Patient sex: F
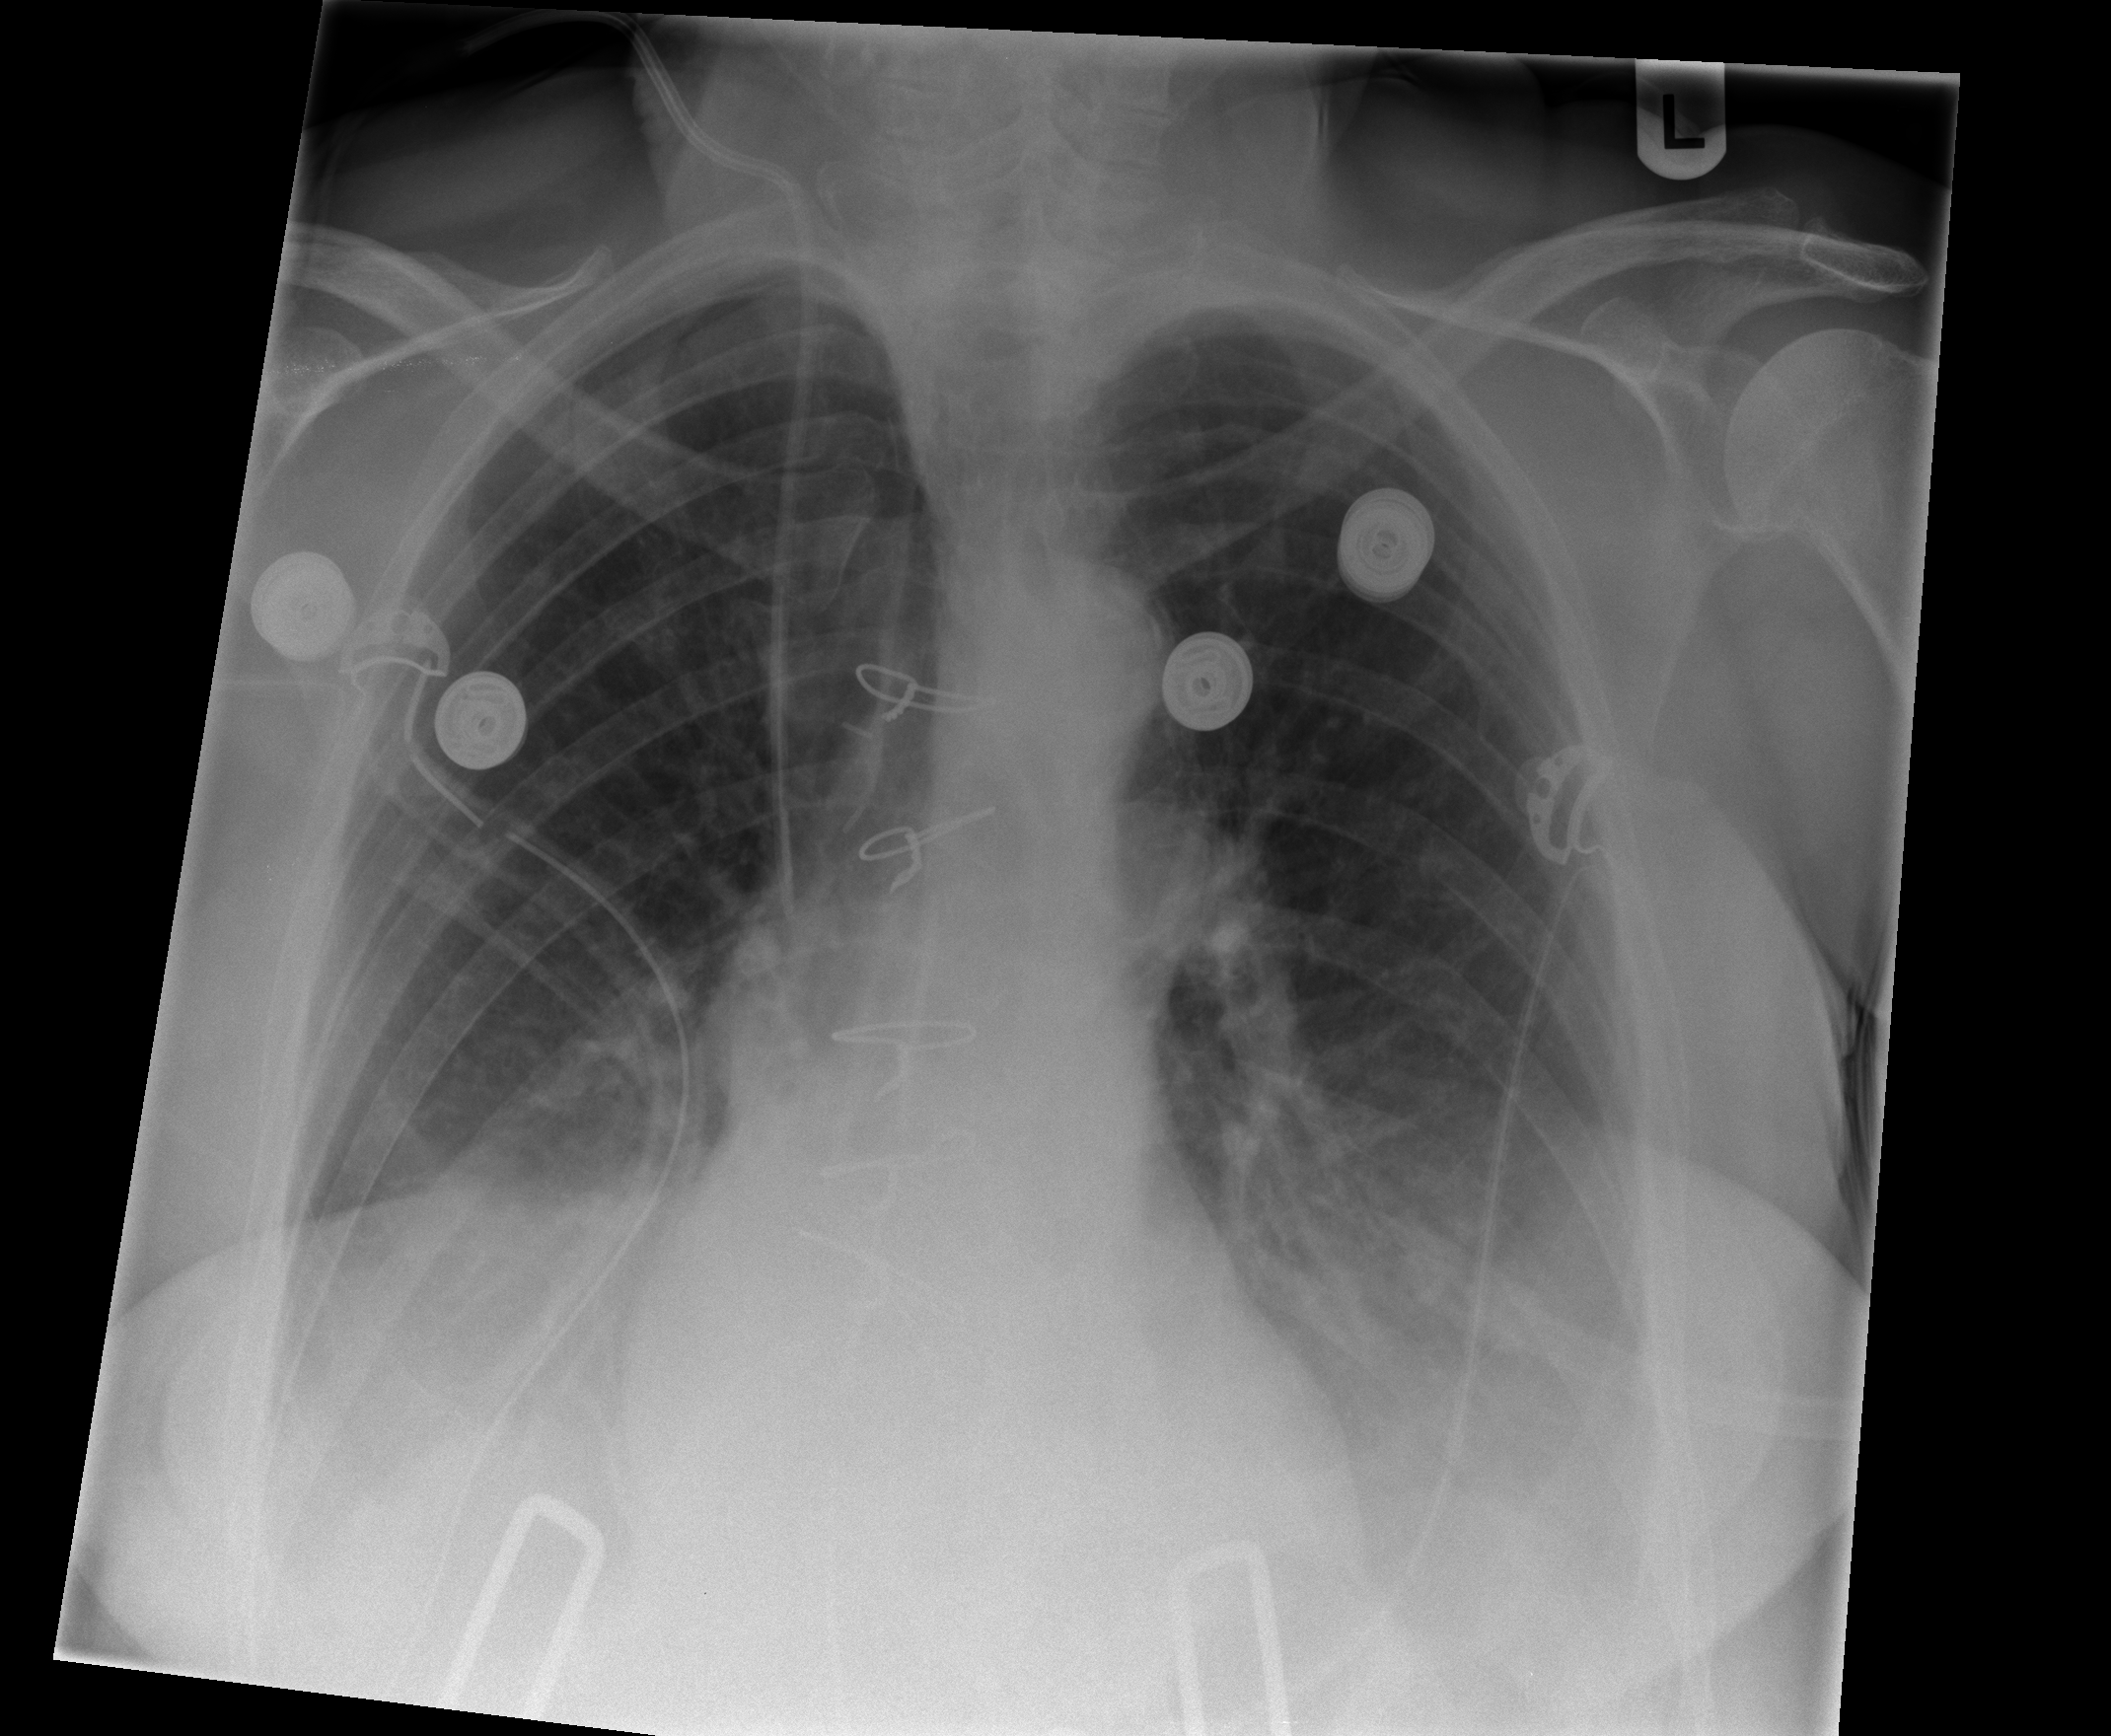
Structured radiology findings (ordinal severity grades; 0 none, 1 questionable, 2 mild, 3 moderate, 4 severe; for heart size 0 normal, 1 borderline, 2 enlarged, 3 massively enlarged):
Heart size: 0
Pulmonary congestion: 0
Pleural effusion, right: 2
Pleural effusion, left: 2
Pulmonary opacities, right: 0
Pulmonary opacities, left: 0
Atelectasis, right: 1
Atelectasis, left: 1